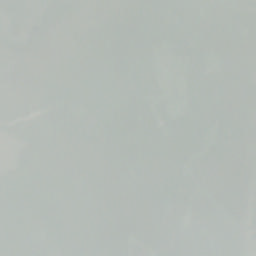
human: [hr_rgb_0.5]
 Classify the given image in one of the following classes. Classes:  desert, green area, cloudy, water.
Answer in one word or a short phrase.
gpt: cloudy